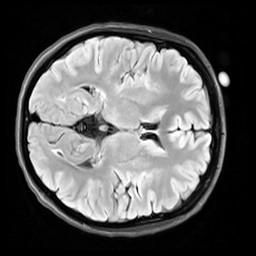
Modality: FLAIR
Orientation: axial
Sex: female
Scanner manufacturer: siemens
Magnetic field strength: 3 T
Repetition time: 10 s
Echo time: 0.09 s